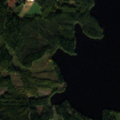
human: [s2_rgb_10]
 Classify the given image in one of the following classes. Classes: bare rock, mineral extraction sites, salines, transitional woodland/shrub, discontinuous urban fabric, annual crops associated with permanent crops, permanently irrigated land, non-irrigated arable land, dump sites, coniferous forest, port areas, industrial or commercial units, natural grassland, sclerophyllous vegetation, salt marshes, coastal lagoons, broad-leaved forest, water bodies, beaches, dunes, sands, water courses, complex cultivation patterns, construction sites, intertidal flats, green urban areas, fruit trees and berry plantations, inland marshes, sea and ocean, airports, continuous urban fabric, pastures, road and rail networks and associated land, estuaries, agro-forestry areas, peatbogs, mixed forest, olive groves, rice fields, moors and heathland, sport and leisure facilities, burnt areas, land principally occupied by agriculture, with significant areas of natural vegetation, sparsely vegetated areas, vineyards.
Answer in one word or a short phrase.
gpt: non-irrigated arable land, coniferous forest, water bodies